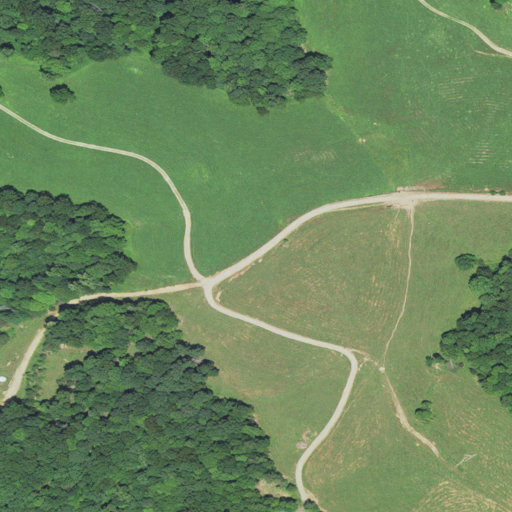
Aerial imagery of plain(s) in West Virginia named Annamoriah Flats containing pasture, deciduous forest, mixed forest, and open development